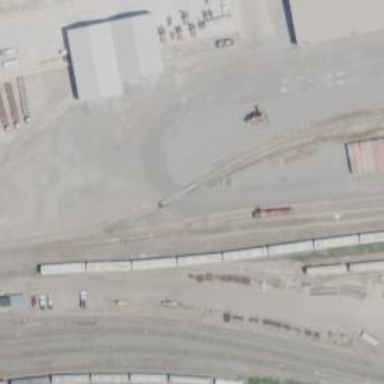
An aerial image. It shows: Wedge is used for the railway derail.